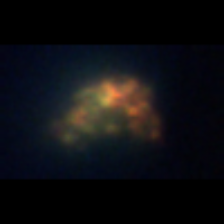
Taxon: Unknown_detritus
Group: Unknown